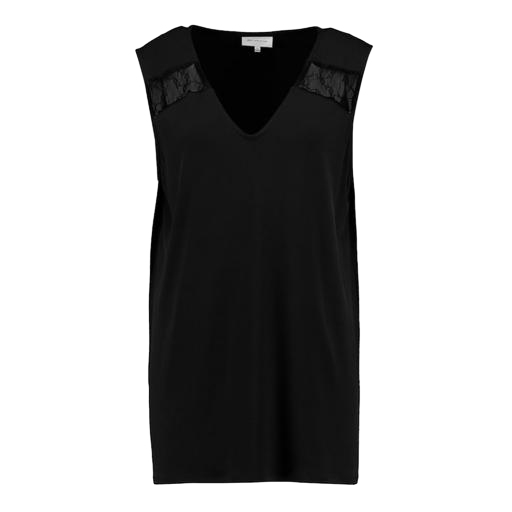
black sleeveless high-low top only macy, black v-neck top only macy, black kate v-neck muscle tee, white background